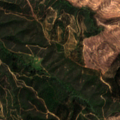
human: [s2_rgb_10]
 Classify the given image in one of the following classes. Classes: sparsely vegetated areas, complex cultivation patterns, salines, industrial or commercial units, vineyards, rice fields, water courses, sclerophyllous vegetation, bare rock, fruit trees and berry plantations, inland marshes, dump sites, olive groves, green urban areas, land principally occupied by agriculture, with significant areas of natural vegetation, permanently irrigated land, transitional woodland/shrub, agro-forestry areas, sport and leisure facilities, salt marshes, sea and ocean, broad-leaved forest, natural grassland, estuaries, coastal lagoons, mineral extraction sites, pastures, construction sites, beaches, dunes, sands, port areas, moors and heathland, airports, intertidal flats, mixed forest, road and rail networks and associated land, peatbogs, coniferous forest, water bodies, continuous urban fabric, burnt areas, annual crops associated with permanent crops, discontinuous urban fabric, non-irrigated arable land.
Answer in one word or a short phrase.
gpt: broad-leaved forest, sclerophyllous vegetation